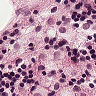
Metastatic tissue present: no